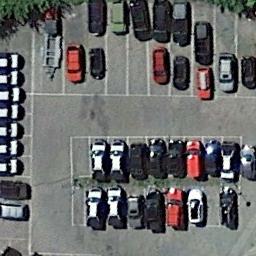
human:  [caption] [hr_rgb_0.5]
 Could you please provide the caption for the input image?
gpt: The parking lot has some parked cars of different colors .

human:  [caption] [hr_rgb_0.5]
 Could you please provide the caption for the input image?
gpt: Many cars are in the parking lot .

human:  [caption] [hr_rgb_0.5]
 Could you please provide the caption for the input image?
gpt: The parking lot is full of cars .

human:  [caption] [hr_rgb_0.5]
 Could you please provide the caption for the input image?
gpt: There are several trees beside the parking lot .

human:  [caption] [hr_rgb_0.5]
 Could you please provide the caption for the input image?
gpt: There are some cars on the parking lot .